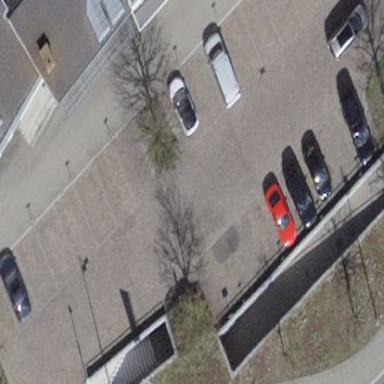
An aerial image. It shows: Parking area with surface made of sett.